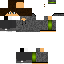
A male human skin with medium skin, wearing brown long hair dressed in a blue hoodie and black pants, featuring a closed mouth.